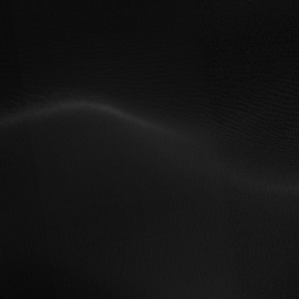
Label: non_frost